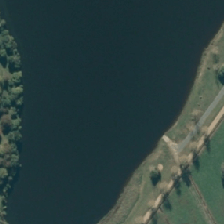
Land cover: lake_pond